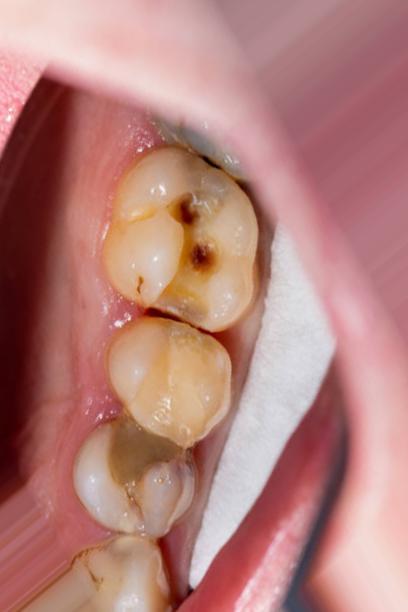
Condition: Caries